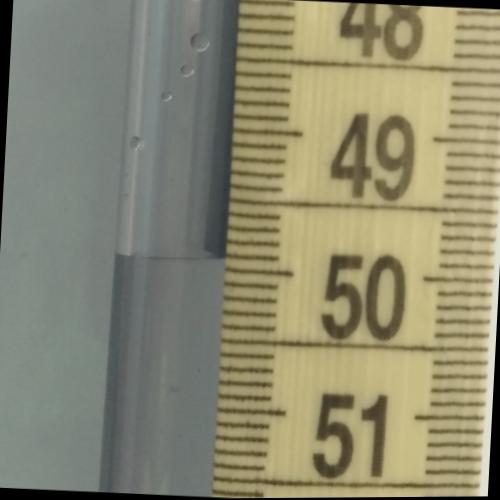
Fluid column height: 49.9 cm